Field crop: tomato
Growth stage: 1
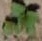
Species: solanum